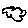
Label: cloud